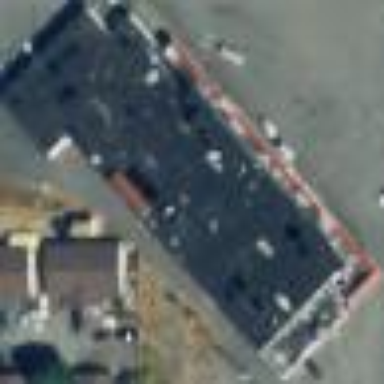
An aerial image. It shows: Flat roof retail building.